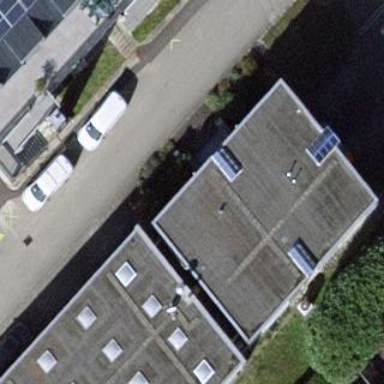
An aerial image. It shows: Commercial building.